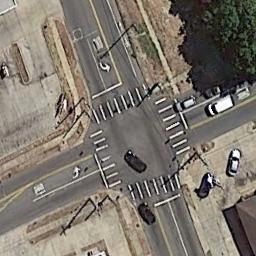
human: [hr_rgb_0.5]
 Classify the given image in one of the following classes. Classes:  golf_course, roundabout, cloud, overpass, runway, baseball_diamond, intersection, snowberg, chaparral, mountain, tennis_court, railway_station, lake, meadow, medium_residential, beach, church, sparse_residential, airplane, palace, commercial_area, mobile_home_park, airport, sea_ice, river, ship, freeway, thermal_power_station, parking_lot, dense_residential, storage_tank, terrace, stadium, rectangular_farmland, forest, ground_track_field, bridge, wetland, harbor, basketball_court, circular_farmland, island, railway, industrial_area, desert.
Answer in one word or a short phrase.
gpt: intersection